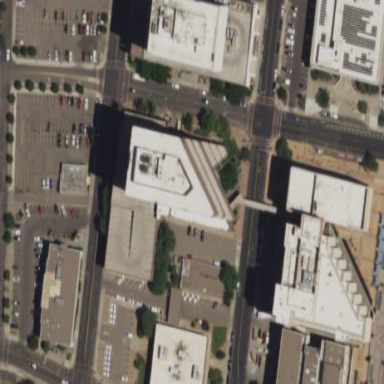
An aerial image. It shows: Tier of building.